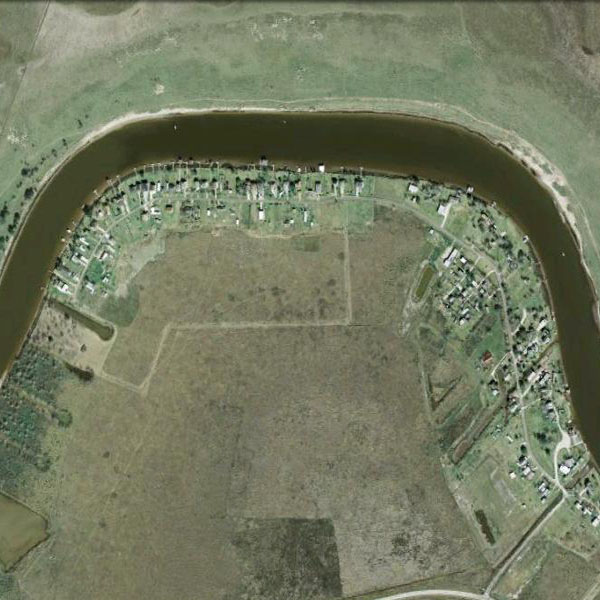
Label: River